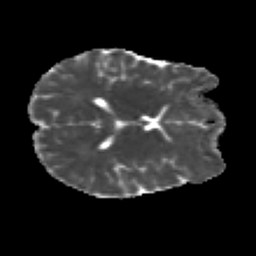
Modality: MD
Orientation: axial
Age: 21
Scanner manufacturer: siemens
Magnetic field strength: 3 T
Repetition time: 2.2 s
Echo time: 0.084 s